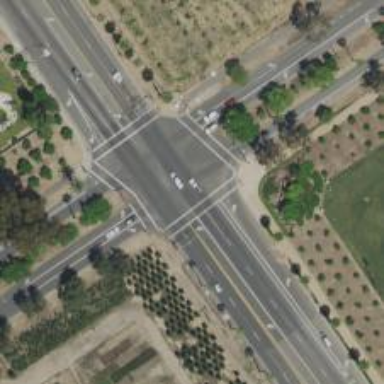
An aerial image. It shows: Crossing road.